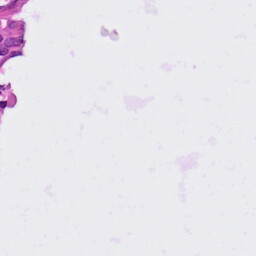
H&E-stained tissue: Ovarian